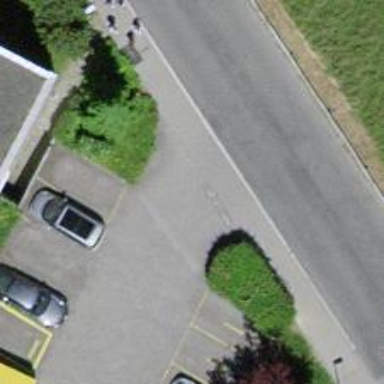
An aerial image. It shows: Asphalt parking aisle along service road.